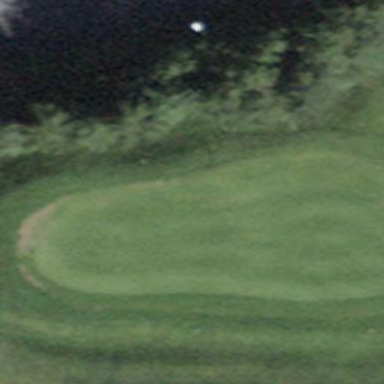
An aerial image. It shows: Picturesque green golfing area with grass land use.